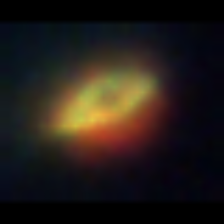
Taxon: Unknown_phyto
Group: Unknown